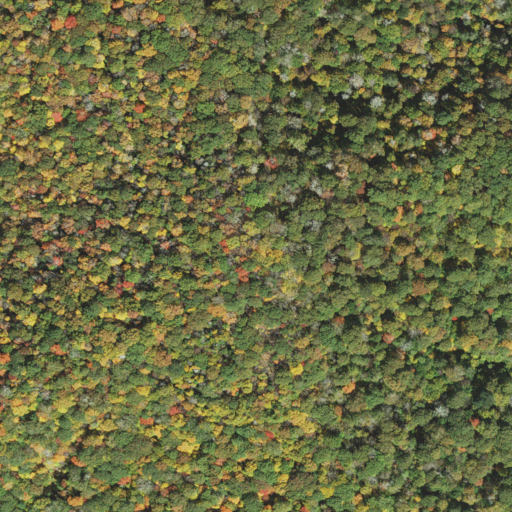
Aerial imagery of ridge(s) in North Carolina named Indian Ridge containing deciduous forest and mixed forest